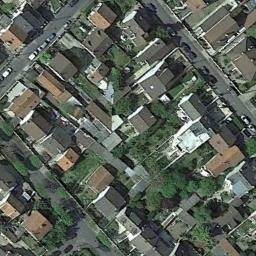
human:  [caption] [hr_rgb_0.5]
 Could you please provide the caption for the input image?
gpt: The dense residential is next to the road with some automobile .

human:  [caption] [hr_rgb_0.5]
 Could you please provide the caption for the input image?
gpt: There are many roads and neatly arranged houses and trees and many vehicles in densely populated areas .

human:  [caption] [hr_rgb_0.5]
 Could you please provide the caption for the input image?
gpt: A dense residential area has lots of trees and houses arranged neatly while some roads go through the residential area .

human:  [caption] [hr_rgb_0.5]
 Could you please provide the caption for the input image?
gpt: The residential distribution is strange .

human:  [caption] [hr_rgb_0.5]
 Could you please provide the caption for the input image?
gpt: There are brown and black buildings on dense residential area .